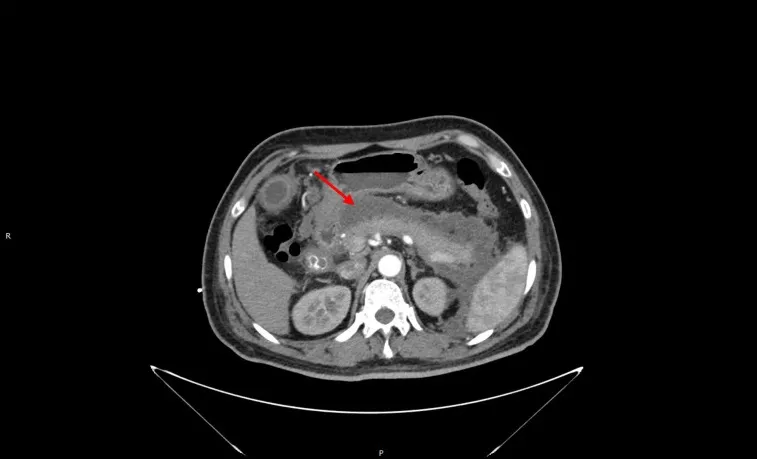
Massive peripancreatic exudate with pancreatic necrosis.
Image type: radiology (ct)